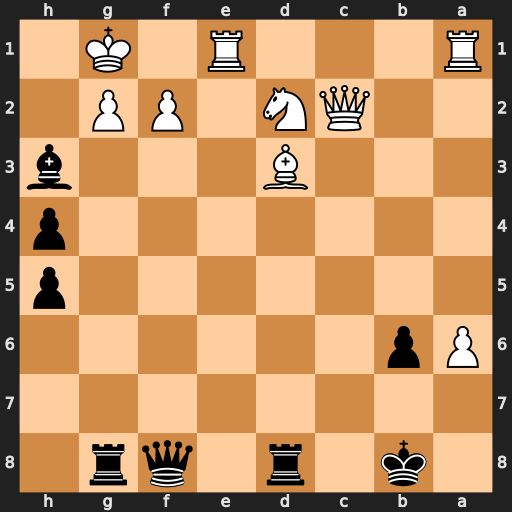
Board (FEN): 1k1r1qr1/8/Pp6/7p/7p/3B3b/2QN1PP1/R3R1K1
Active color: b
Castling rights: -
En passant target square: -
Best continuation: Rxg2+ Kh1 Rh2+ Kxh2 Qxf2+ Kxh3 Qg3#